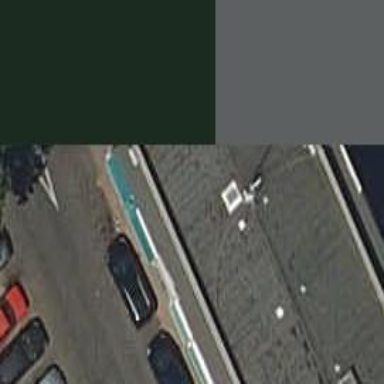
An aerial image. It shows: Car repair shop.